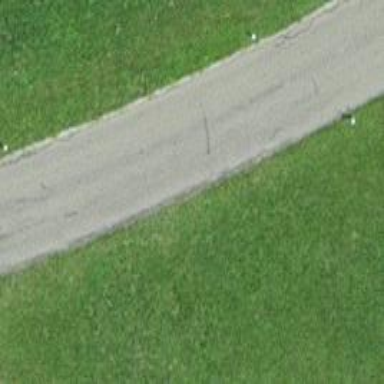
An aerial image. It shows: Tertiary road.